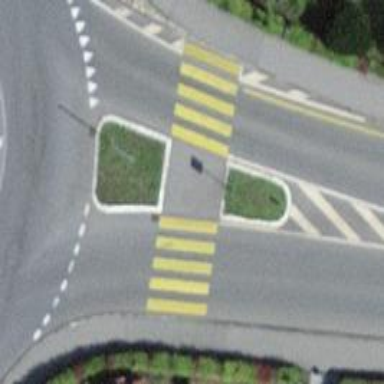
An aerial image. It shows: Uncontrolled zebra crossing with pedestrian island.